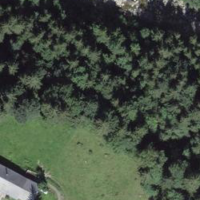
EUNIS habitat code: 44
Species observed at this site:
Poecile palustris
Regulus regulus
Cinclus cinclus
Fringilla coelebs
Periparus ater
Turdus merula